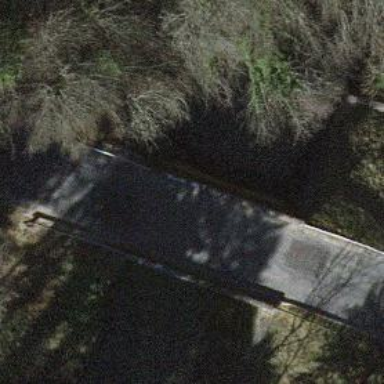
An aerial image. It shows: Tertiary road passing over bridge.